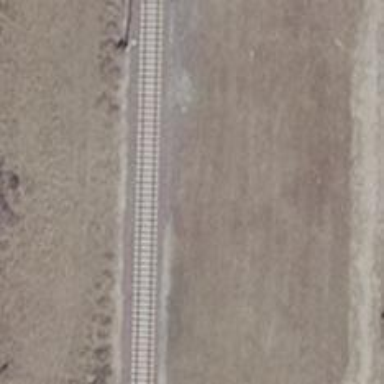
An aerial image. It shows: Railway switch.